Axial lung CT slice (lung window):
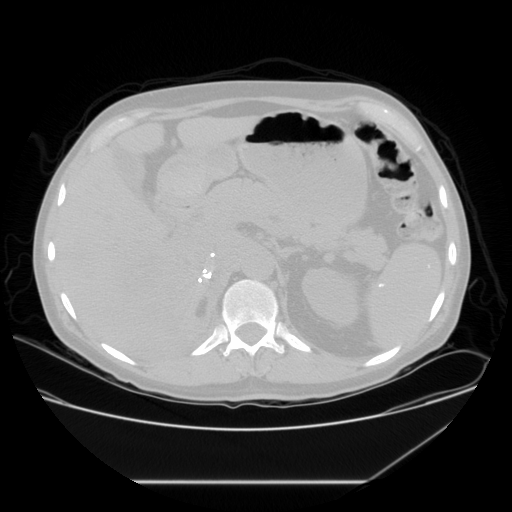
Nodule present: no